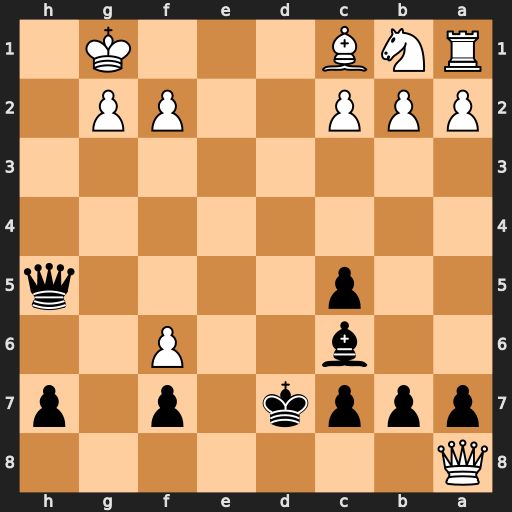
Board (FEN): Q7/pppk1p1p/2b2P2/2p4q/8/8/PPP2PP1/RNB3K1
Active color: b
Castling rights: -
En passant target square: -
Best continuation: Qg4 Qg8 Qxg8